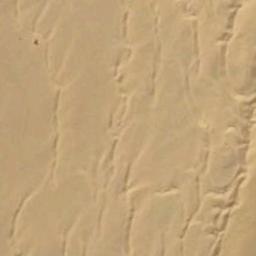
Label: desert